Question: I have the following :
1) Text Area with the id="To"
'''
@Html.TextArea("To", new { id = "To", @style = "height: 40px; width:100%;border:1px solid black", @class = ".connectedSortable" })
'''
2) List of users with the id "sortable1"
'''
<ul id="sortable1" class="connectedSortable">
'''
3)List of groups with the id "sortable2"
'''
<ul id="sortable2" class="connectedSortable">
'''

When i try to add value from "sortable1" to "To" it works ok . When i try to add Value from "sortable2" to "To" it works ok.
When i try to add value from "sortable1" to "sortable2" it works ok , although it shouldn't. Considering the fact that i need both lists to have same class as " To" , how can i avoid them trading elements ?
Here is the JQuery code for the connection between the elements :
'''
$("#sortable1, #To").sortable({
connectWith: ".connectedSortable"
}).disableSelection();
$("#sortable2, #To").sortable({
connectWith: ".connectedSortable"
}).disableSelection();
'''
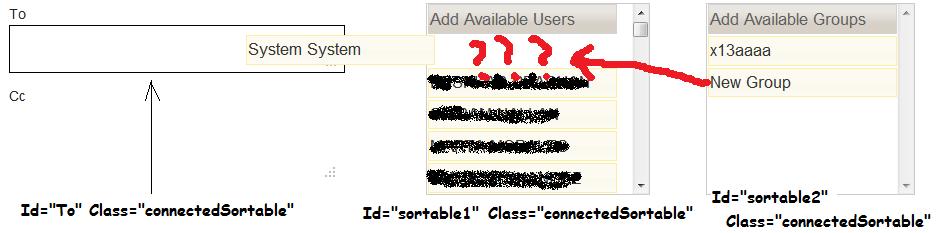
Answer: Why do the 2 lists need to use connectedSortable? Couldn't you just make a new class that they use?